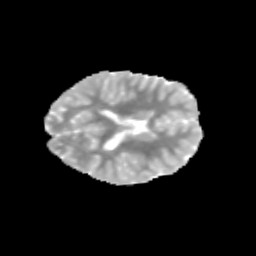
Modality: MD
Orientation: axial
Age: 11
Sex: female
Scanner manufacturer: siemens
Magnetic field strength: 3 T
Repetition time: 3.8 s
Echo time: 0.07 s